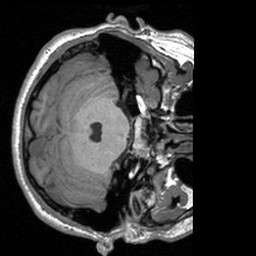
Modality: T1w
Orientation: axial
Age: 23
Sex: male
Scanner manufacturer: siemens
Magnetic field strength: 3 T
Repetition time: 1.9 s
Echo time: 0.00226 s